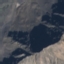
Land use / land cover class: HerbaceousVegetation